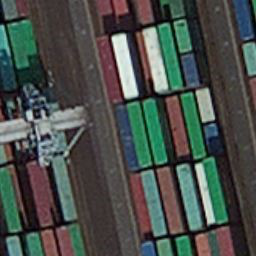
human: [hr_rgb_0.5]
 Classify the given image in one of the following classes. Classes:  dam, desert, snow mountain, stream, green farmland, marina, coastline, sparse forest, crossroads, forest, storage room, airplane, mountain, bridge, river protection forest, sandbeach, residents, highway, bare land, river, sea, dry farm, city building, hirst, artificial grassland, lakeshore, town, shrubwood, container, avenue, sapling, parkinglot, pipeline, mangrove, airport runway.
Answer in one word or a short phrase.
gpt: container